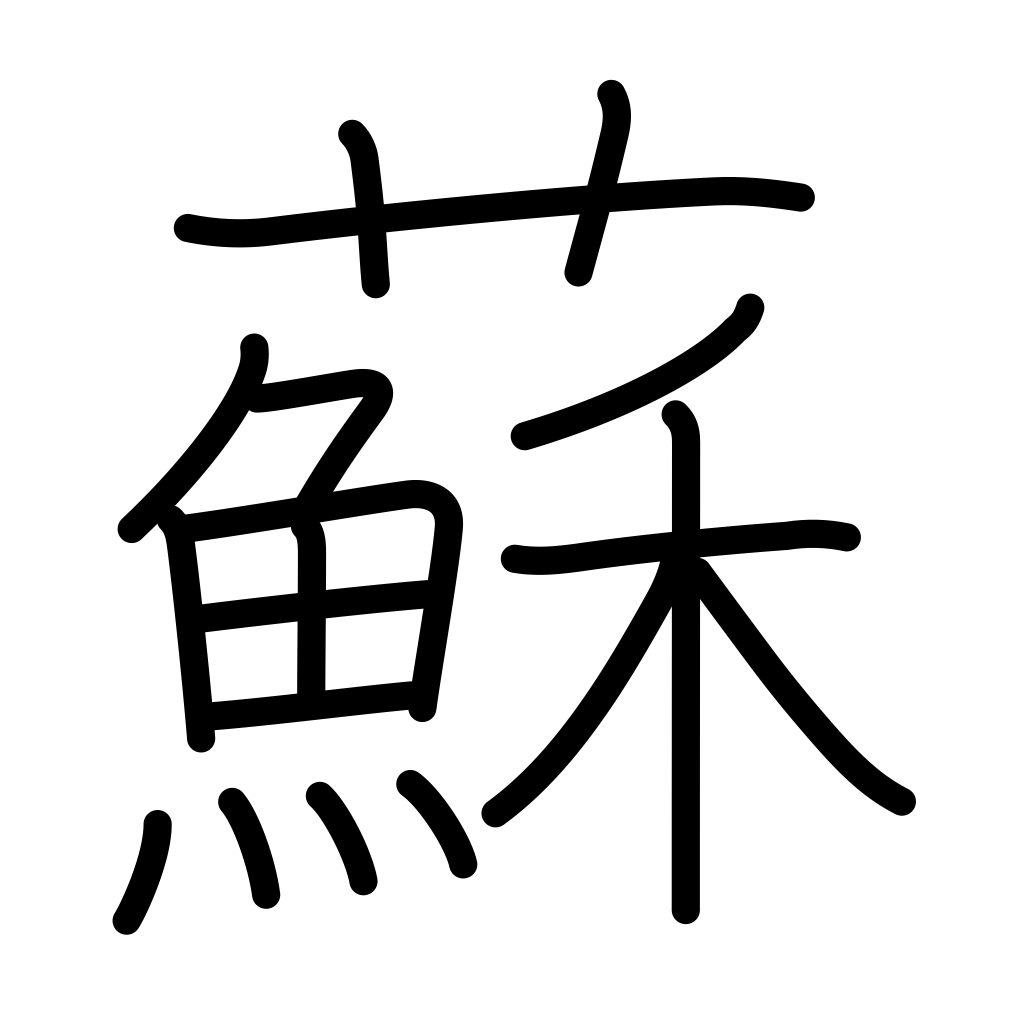
Meaning: be resuscitated, revived, perilla, shiso